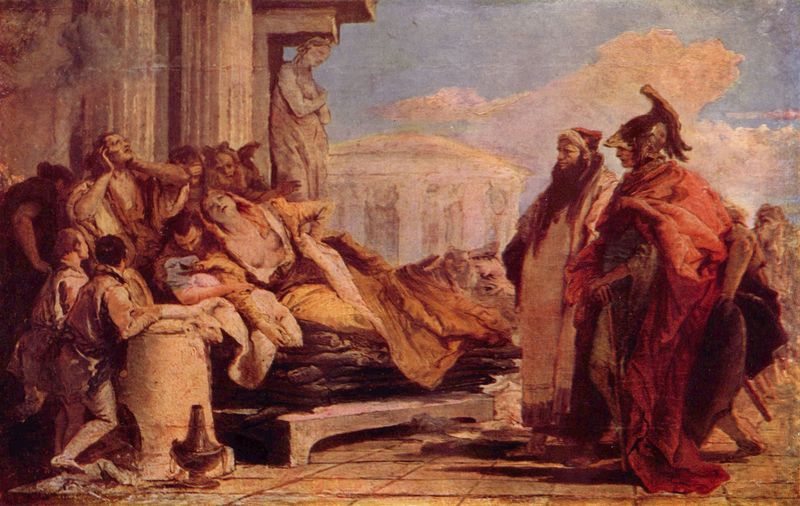
Titel: Tod der Dido
Künstler: Giovanni Battista Tiepolo
Standort: Moskva
Institution: The Pushkin State Museum of Fine Arts
Schlagwörter: blau, gemälde, gott, gruppe, himmel, mann, schatten, schlaf, umhang, weiß, wolken, frauen, gelb, landschaft, menschen, ocker, stadt, braun, brust, busen, frau, holz, kleid, lampe, marmor, männer, skizze, säule, säulen, rot, wolke, malerei, barock, historie, mord, stein, tod, tot, trauer, bild, schauen, öl, horizont, boden, figur, gewand, gold, mantel, stoff, kind, rokoko, genre, kinder, ofen, skulptur, statue, brüste, liegen, italien, pflaster, venedig, jungen, knaben, platz, figuren, romantik, angst, gewalt, historienbild, soldaten, bett, podest, aufstützen, schild, gefäß, alter, antike, erschrecken, weinen, fliesen, militär, soldat, schlange, helm, treffen, mythologie, ritter, rüstung, rom, römer, liege, öllampe, bahre, sterben, götter, krankheit, leid, zeus, toga, griechisch, flehen, krieger, historienmalerei, griechenland, historiengemälde, historismus, tempel, karyatide, männder, heilige, opfer, opferung, postament, stier, tunika, kleopatra, schrei, karyatiden, mäner, römisch, athen, geburt, europa, lager, sterbend, kaneluren, sokrates, widder, tiepolo, kanellur, verbrennen, einsturz, scheiterhaufen, klage, bestürzung, stadthalter, kore, beklagen, cleopatra, bab<, giambattista, anst, dido, ereichteion, metallgefäß, socrates, venezianische malerei, bab<y